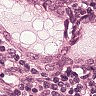
Metastatic tissue present: yes